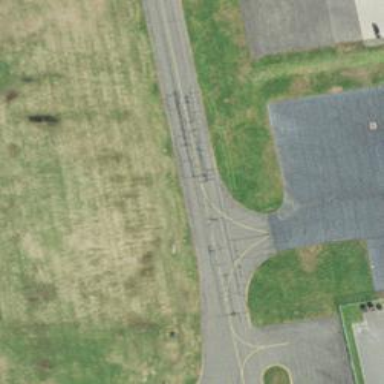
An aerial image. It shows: View of taxiway at the airport.